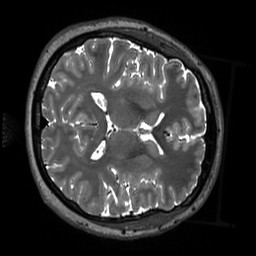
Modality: T2w
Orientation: axial
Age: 36
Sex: female
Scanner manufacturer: siemens
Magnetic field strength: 3 T
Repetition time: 3.2 s
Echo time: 0.412 s